Question: I'm working on a ZF2/Apigility application using Doctrine 'v2.4.2'.
The model structure looks like this: 'an' 'Asset' 'has' 'an' 'Attachment' (so, it's a '1:1' relationship):

The problem is that I cannot persist an 'Asset' with an embedded 'Attachment' and get the error
> 23000, 1048, Column 'attachment_linkassetuuid' cannot be null
It seems that Doctrine tries to save the 'Attachment' first, cannot find a value for the column 'attachment_linkassetuuid', sets it to 'null', and the foreign key constraint is broken.
---
'Asset'
'''
namespace MyDoctrineDataAccess\Model\Entity;
...
/**
* Asset
*
* @ORM\Table(name="tbl_asset")
* @ORM\Entity
*/
class Asset
{
/**
* @var string @ORM\Column(name="asset_uuid", type="string", length=36, nullable=false)
* @ORM\Id
*/
private $uuid;
/**
* @var \MyDoctrineDataAccess\Model\Entity\Attachment
* @ORM\OneToOne(targetEntity="MyDoctrineDataAccess\Model\Entity\Attachment", mappedBy="asset", cascade={"remove", "persist"}, orphanRemoval=true)
*/
private $attachment;
...
}
/**
* @param \MyDoctrineDataAccess\Model\Entity\Attachment $attachment
*/
public function setAttachment($attachment) {
$this->attachment = $attachment;
return $this;
}
/**
* @return the $attachment
*/
public function getAttachment() {
return $this->attachment;
}
'''
'Attachment'
'''
namespace MyDoctrineDataAccess\Model\Entity;
...
/**
* Attachment
*
* @ORM\Table(name="tbl_attachment", indexes={@ORM\Index(name="fk_attachment_uuid", columns={"attachment_linkassetuuid"})})
* @ORM\Entity
*/
class Attachment
{
/**
*
* @var string @ORM\Column(name="attachment_uuid", type="string", length=36, nullable=false)
* @ORM\Id
*/
private $uuid;
/**
*
* @var \MyDoctrineDataAccess\Model\Entity\Asset
* @ORM\OneToOne(targetEntity="\MyDoctrineDataAccess\Model\Entity\Asset", inversedBy="attachment", cascade={"persist"})
* @ORM\JoinColumn(name="attachment_linkassetuuid", referencedColumnName="asset_uuid")
*/
private $asset;
...
}
/**
*
* @param \MyDoctrineDataAccess\Model\Entity\Asset $asset
*/
public function setAsset($asset)
{
$this->asset = $asset;
return $this;
}
/**
*
* @return the $asset
*
*/
public function getAsset()
{
return $this->asset;
}
'''
'AssetService'
'''
namespace MyApi\V1\Rest\Asset;
...
class AssetService implements ServiceManagerAwareInterface
{
...
public function saveAssets($data)
{
$entityManager = $this->serviceManager->get('Doctrine\ORM\EntityManager');
$assetRepository = $entityManager->getRepository('My\Model\Entity\Asset');
$hydratorManager = $this->serviceManager->get('hydratormanager');
$hydrator = $hydratorManager->get('My\Model\Entity\Hydrator\EntityHydrator');
foreach ($data as $assetData) {
$asset = new Asset();
$hydrator->hydrate($assetData, $asset);
$entityManager->persist($asset);
$entityManager->flush();
}
}
...
}
'''
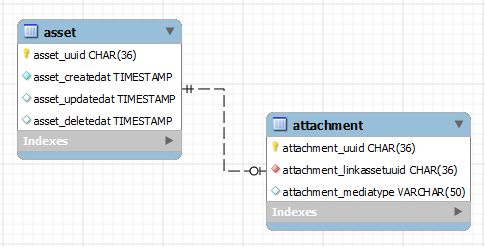
Answer: Since '@JoinColumn' defaults 'nullable' to 'true' <URL> I don't really understand the error. But I do see that in your 'Attachment' entity '@table' definition you declare an index:
'''
indexes={@ORM\Index(name="fk_attachment_uuid", columns={"attachment_linkassetuuid"})}
'''
Try once to remove this, rebuild your database and check if it solves your issue. If not then leave a comment and I will have another look.
Check <URL>. Adding an '@index' like you do is not mentioned there. Doctrine will add the necessary indexes automatically to your relationship columns.
## UPDATE:
I think the problem might be that 'Asset' is not the owning side of the relationship. Check the documentation <URL>. Try to change your 'setAttachment' method like this:
'''
public function setAttachment($attachment)
{
$this->attachment = $attachment;
$attachment->setAsset($this);
return $this;
}
'''